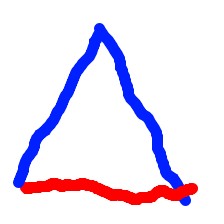
Shape: triangle